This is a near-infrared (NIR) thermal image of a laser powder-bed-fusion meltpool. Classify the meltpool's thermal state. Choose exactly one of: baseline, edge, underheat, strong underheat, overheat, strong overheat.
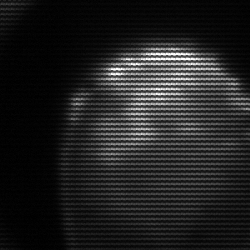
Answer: edge